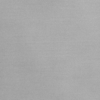
Label: dusty